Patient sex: M
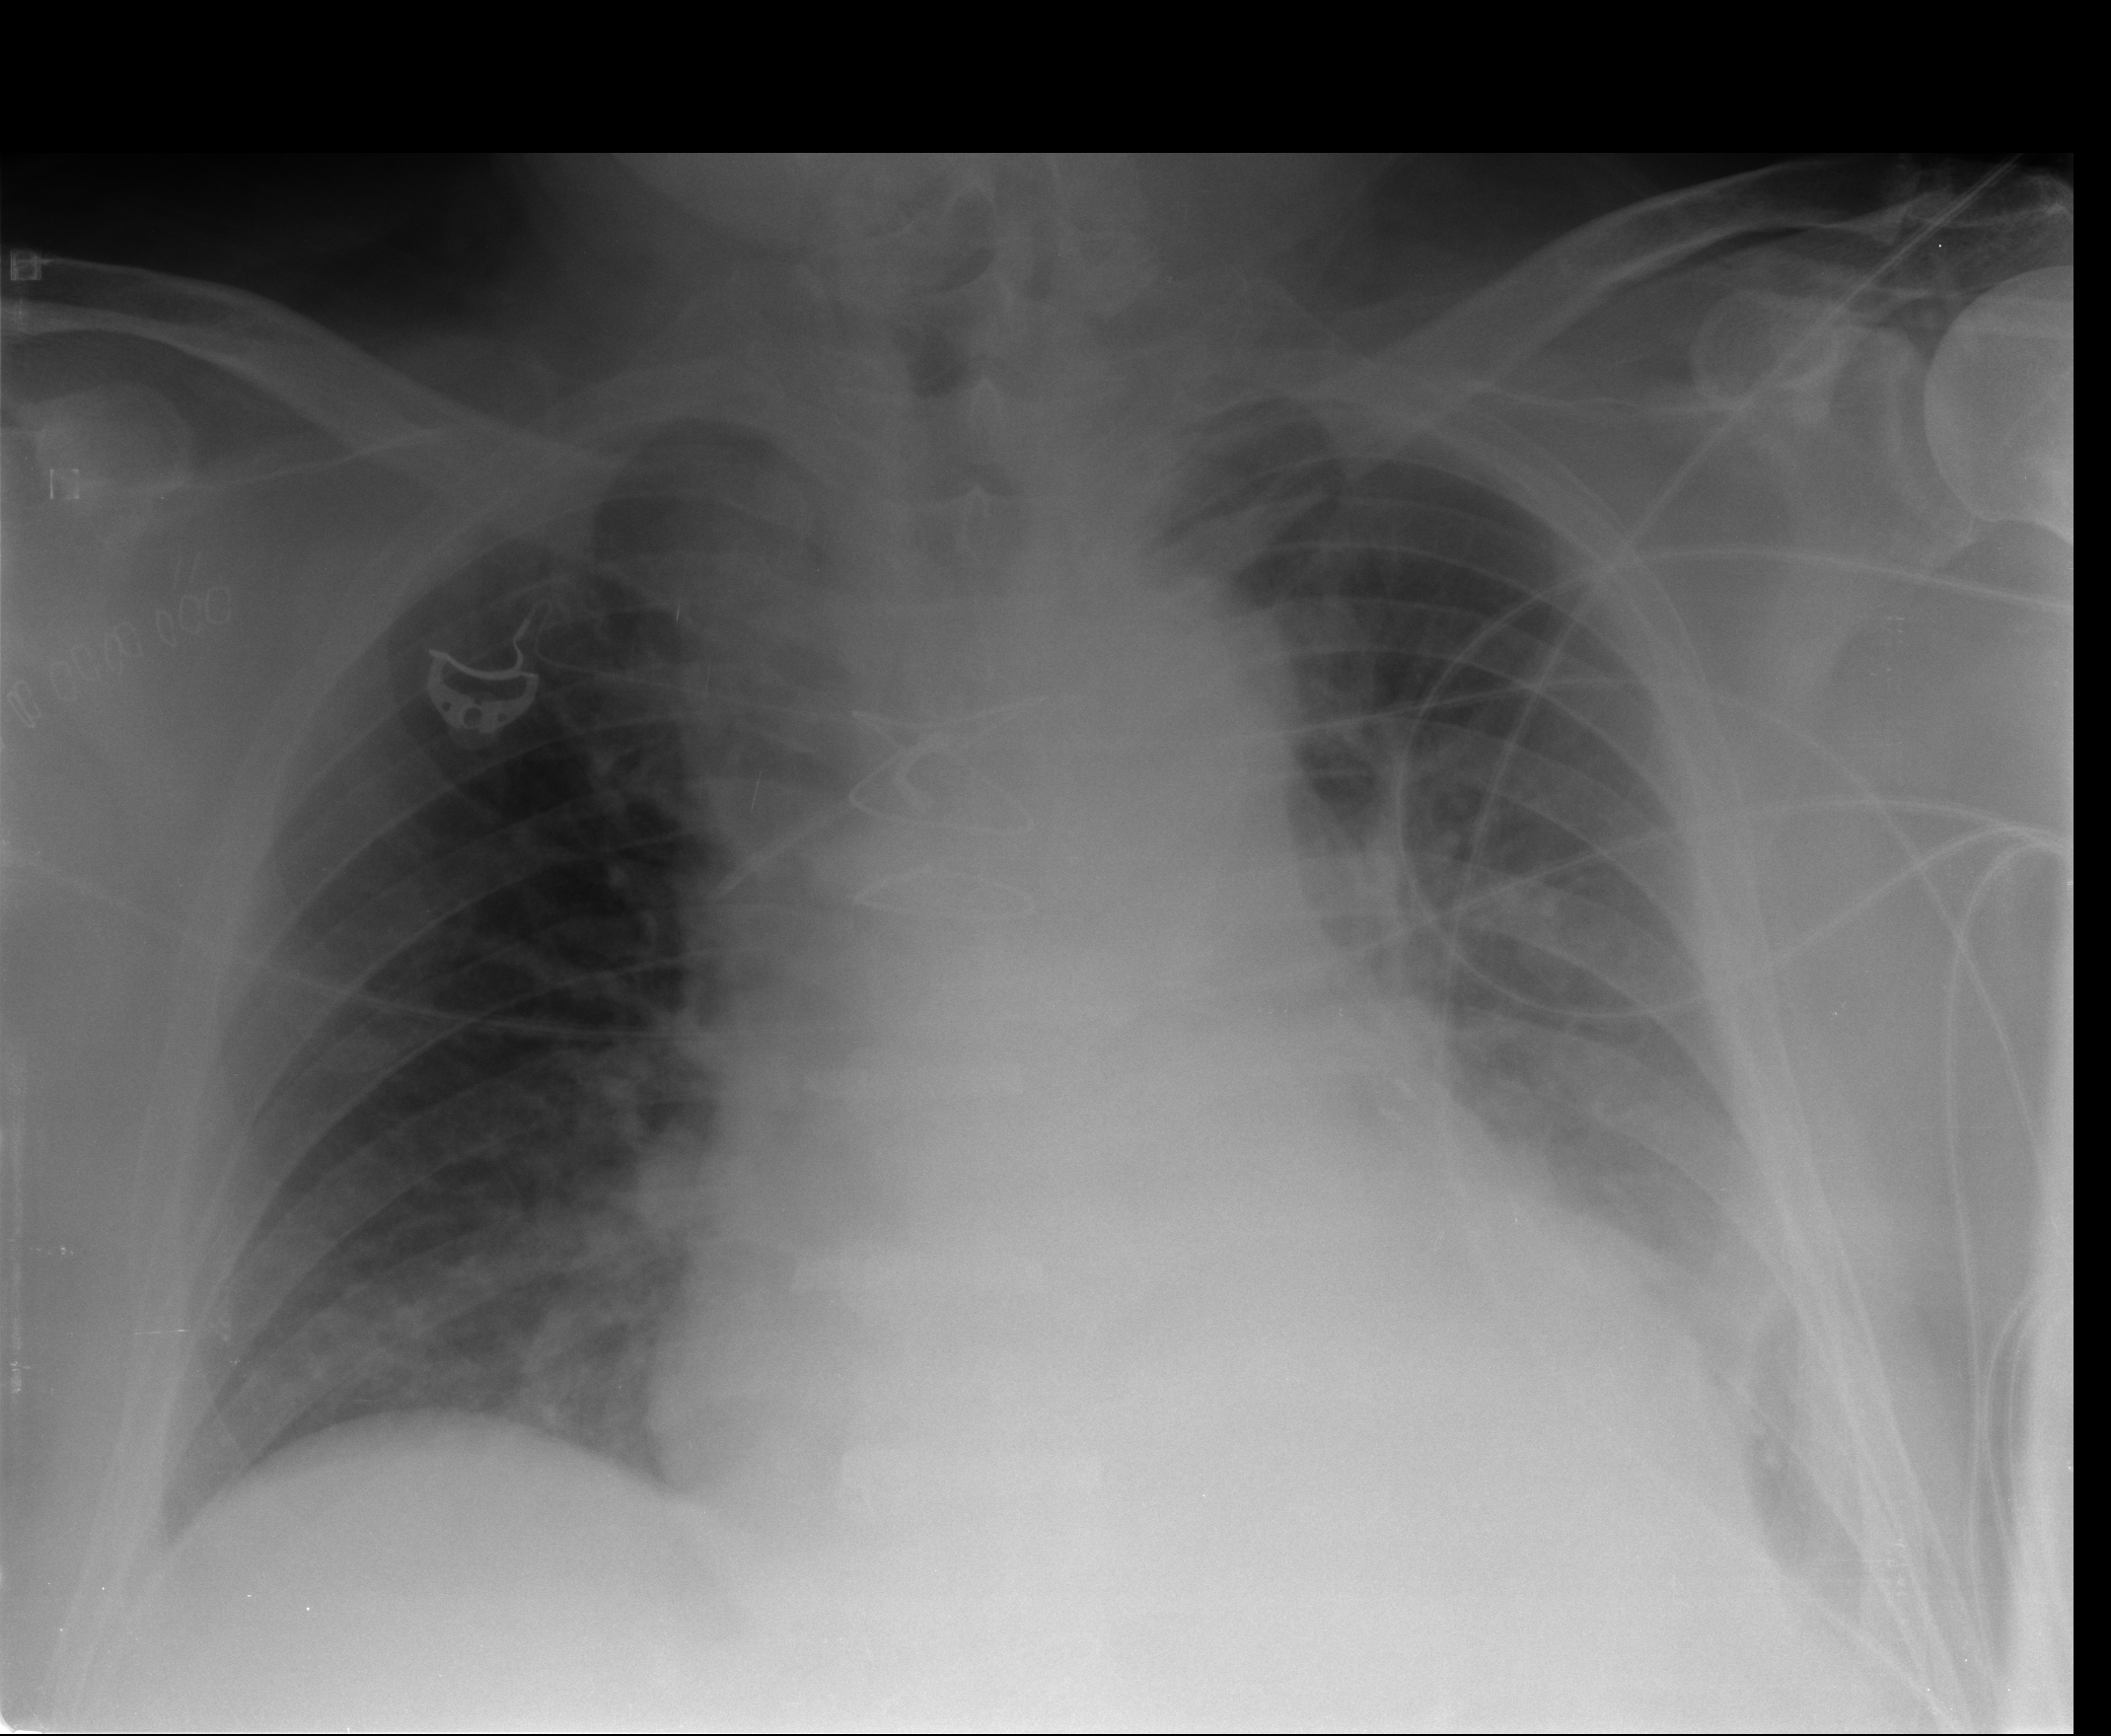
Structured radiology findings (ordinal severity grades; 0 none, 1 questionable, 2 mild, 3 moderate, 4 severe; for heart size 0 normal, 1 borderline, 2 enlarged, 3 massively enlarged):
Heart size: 2
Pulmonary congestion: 1
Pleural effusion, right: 0
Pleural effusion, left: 1
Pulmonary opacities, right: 0
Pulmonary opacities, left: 0
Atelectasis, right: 0
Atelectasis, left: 2